Question: What is the value of this measurement?
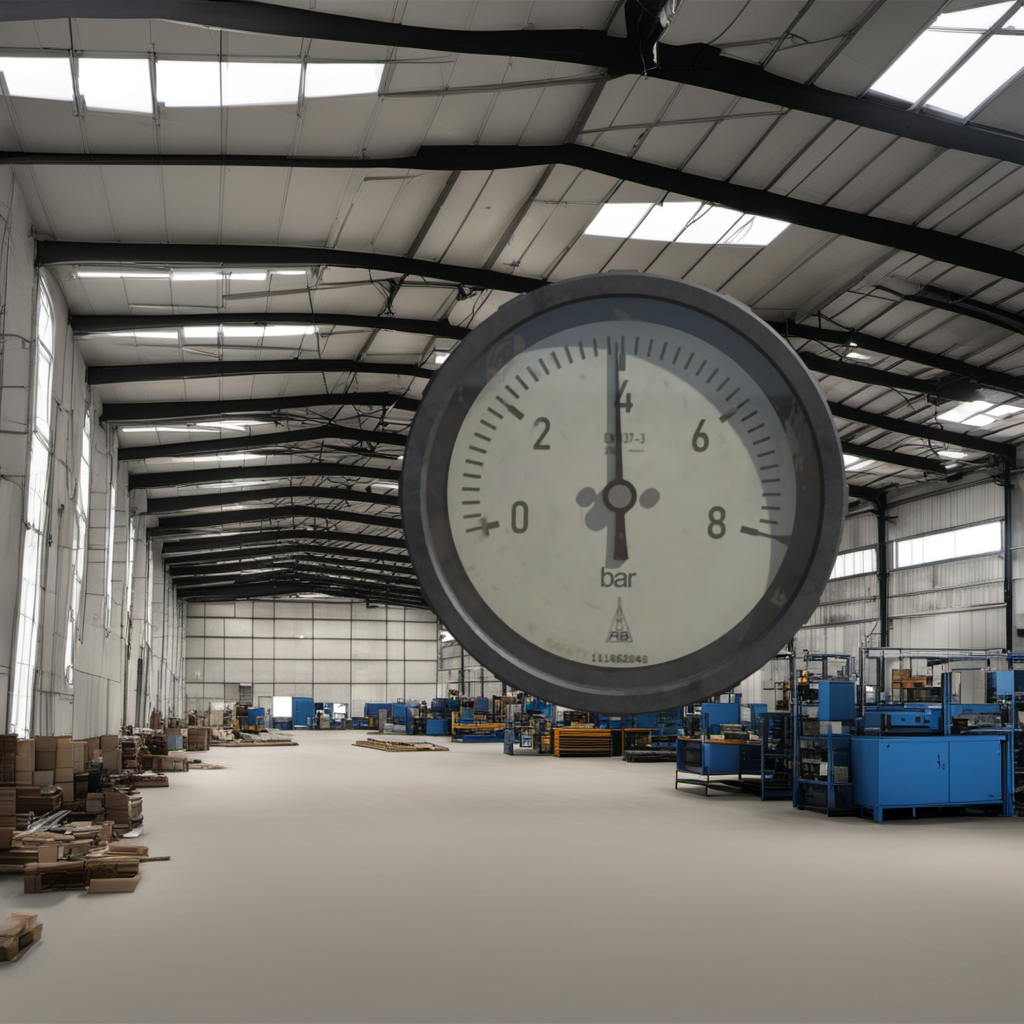
Answer: The result is 3.91
Question: What is the reading range of the measurement in the image?
Answer: The range is from 0 to 8
Question: What is the minimum and maximum value of this measurement?
Answer: The minimum value is 0 and the maximum value is 8